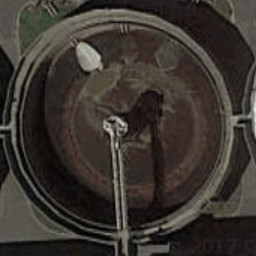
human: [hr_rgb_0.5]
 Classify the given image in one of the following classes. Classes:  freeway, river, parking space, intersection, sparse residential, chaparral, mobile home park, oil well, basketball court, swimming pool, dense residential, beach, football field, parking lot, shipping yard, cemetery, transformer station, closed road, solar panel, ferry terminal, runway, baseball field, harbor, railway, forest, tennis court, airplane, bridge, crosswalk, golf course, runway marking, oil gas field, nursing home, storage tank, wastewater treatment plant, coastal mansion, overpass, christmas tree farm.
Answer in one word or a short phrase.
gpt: wastewater treatment plant